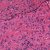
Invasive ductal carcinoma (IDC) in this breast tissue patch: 1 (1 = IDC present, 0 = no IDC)